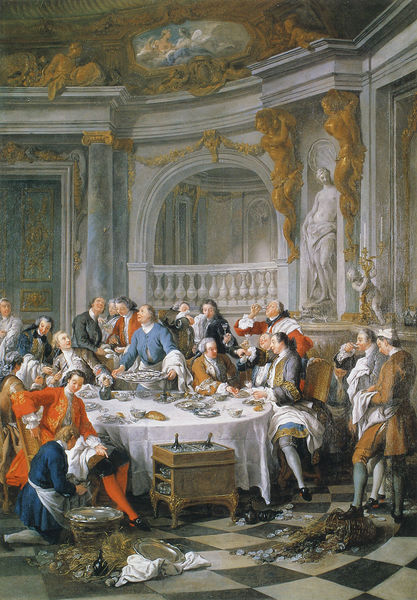
Titel: Die Austernmahlzeit
Künstler: Jean - Francois de Troy
Institution: Chantilly, Musée Condé
Schlagwörter: gemälde, weiß, menschen, männer, schwarz, stühle, säule, tisch, tür, zimmer, eis, rot, fest, gesellschaft, herren, karo, muster, party, flaschen, gelage, trinken, barock, diener, tischdecke, boden, gold, adel, innen, renaissance, rokoko, skulptur, körbe, saal, essen, tafel, stuck, tor, karos, nische, zinn, balustrade, schwarz weiss, fliesen, knien, verziert, gesims, champagner, malerisch, fressen, sturz, höfisch, kniestrumpf, kniestrümpfe, austern, prunk, kühler, öffnen, mal, atlanten, eiswürfel, festmal, weinkühler, silbertablett, malleur, getränkekühler, engelage